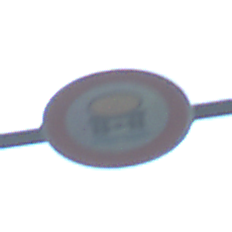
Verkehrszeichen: VerbotFahrzeugeWassergefaehrdenderLadung
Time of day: MorningAfternoon
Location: Outdoor (Nature)
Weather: Clear
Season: NotSpecified
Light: Natural